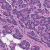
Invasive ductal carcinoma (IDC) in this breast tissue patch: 1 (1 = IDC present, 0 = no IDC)